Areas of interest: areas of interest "Traffic and Vehicle Management"
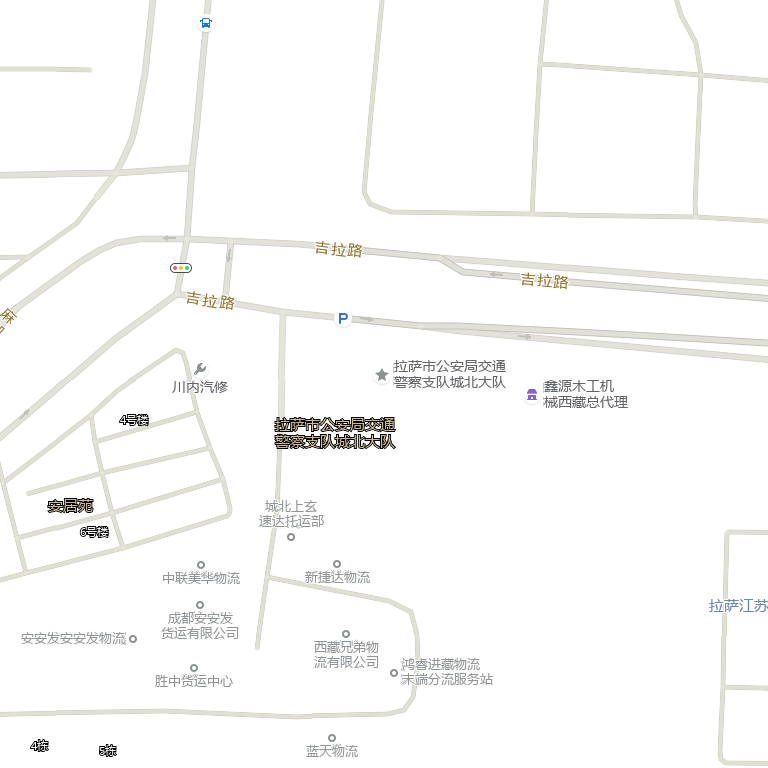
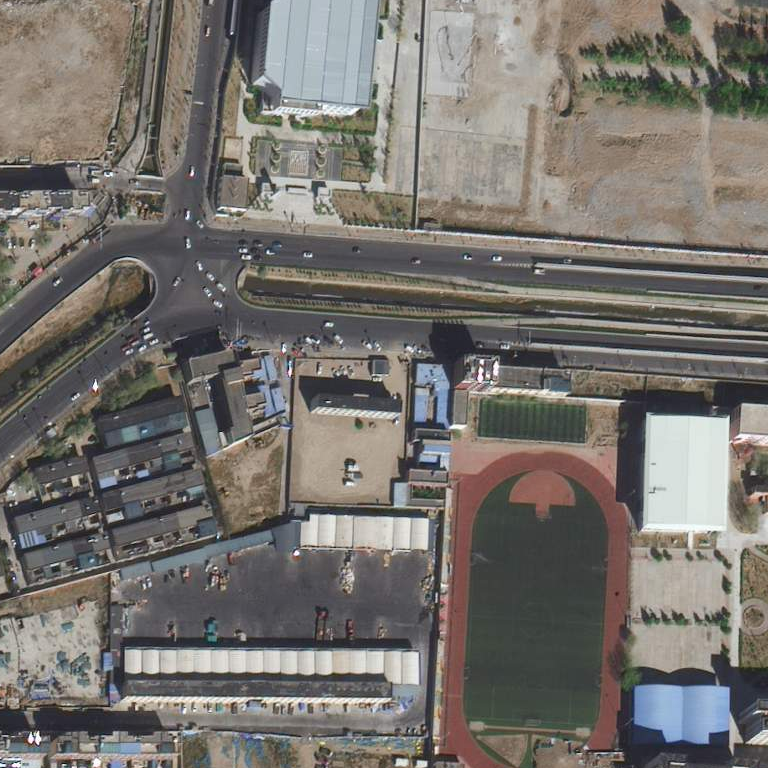